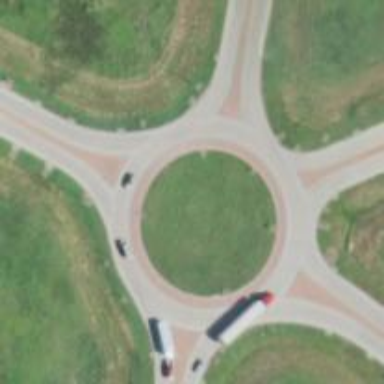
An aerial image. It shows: Roundabout on trunk road with asphalt surface.